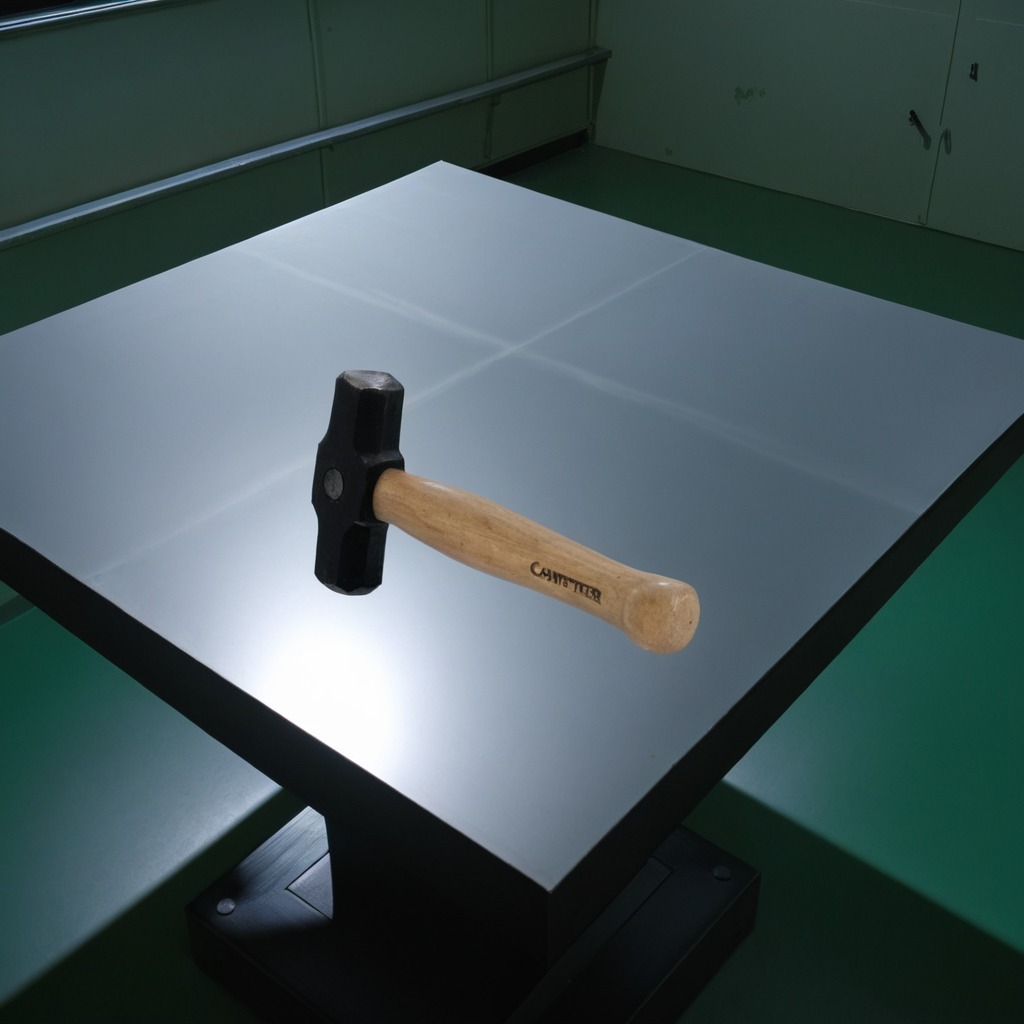
A hammer is lying on the clean empty table in a railway signal maintenance room lit by harsh overhead fluorescents photorealistic surface textures crisp shadows high dynamic range